Aerial crown-view tile of a tropical tree (Barro Colorado Island, Panama), acquired 20250414:
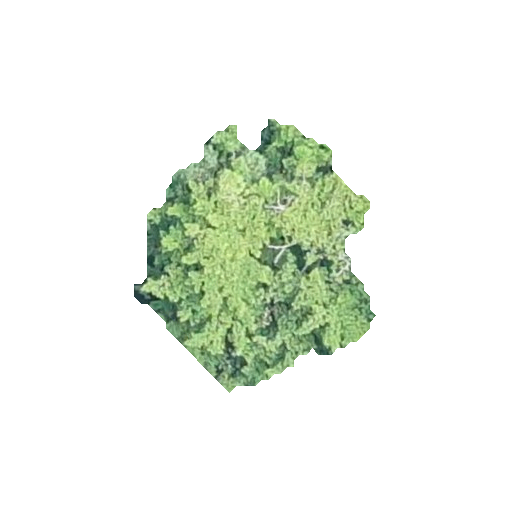
Species: Tabernaemontana arborea
GBIF accepted scientific name: Tabernaemontana arborea
Crown area: 64.041 m²